Field crop: maize
Growth stage: 2
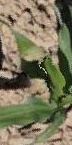
Species: maize